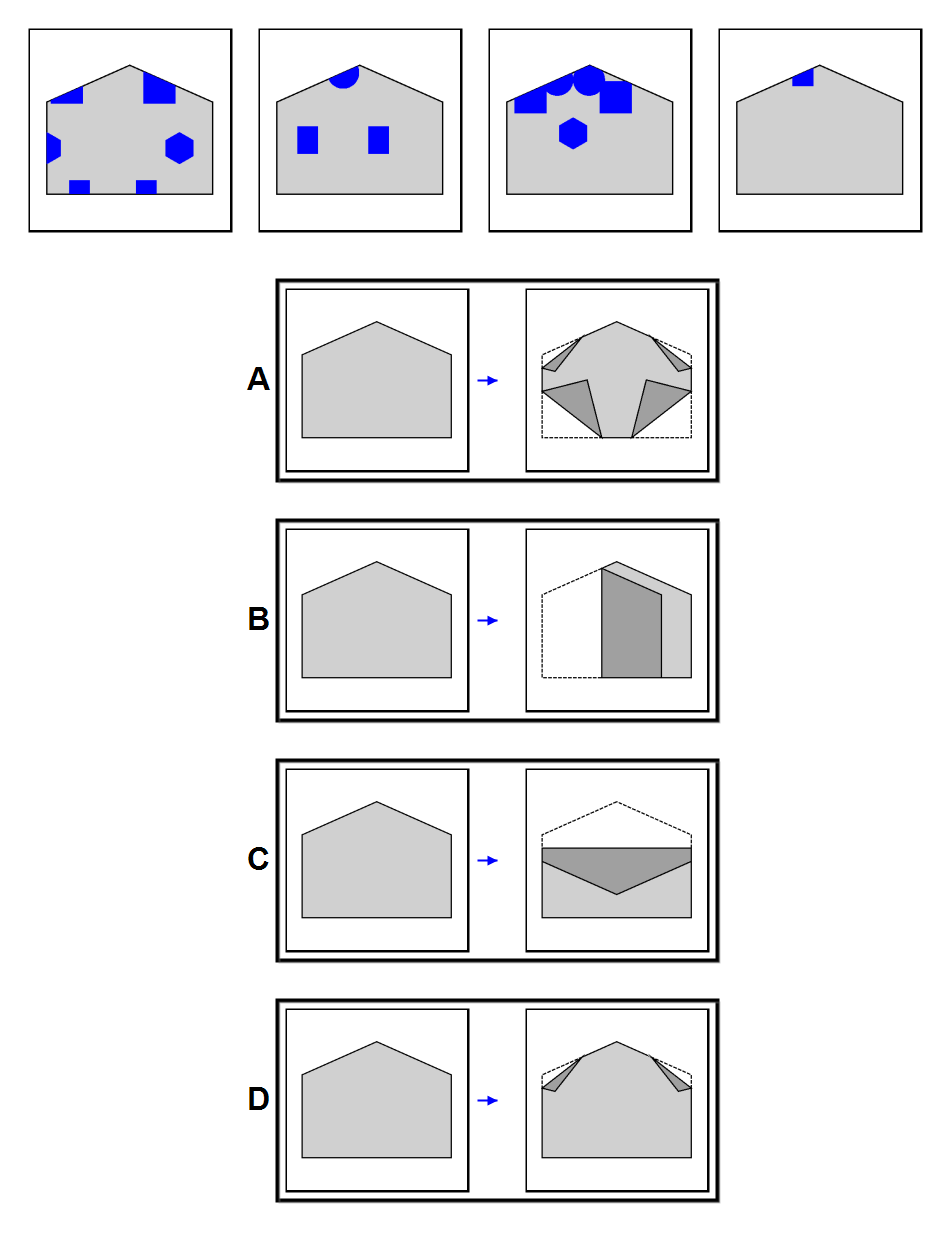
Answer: B